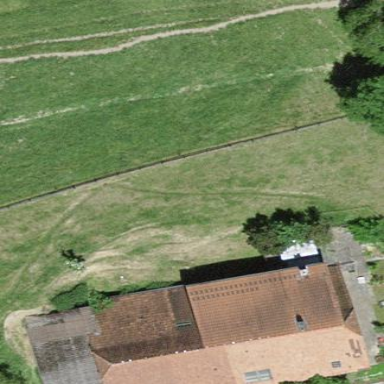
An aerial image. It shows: Farm building.